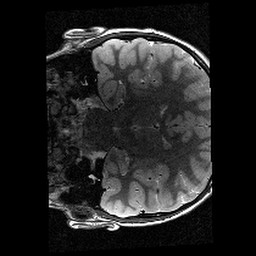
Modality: T2w
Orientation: coronal
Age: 10
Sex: male
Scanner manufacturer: siemens
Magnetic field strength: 3 T
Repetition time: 9.23 s
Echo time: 0.067 s